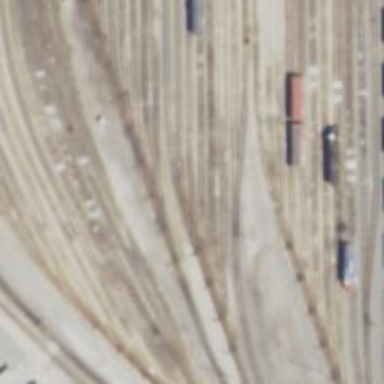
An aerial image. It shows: Railway yard.